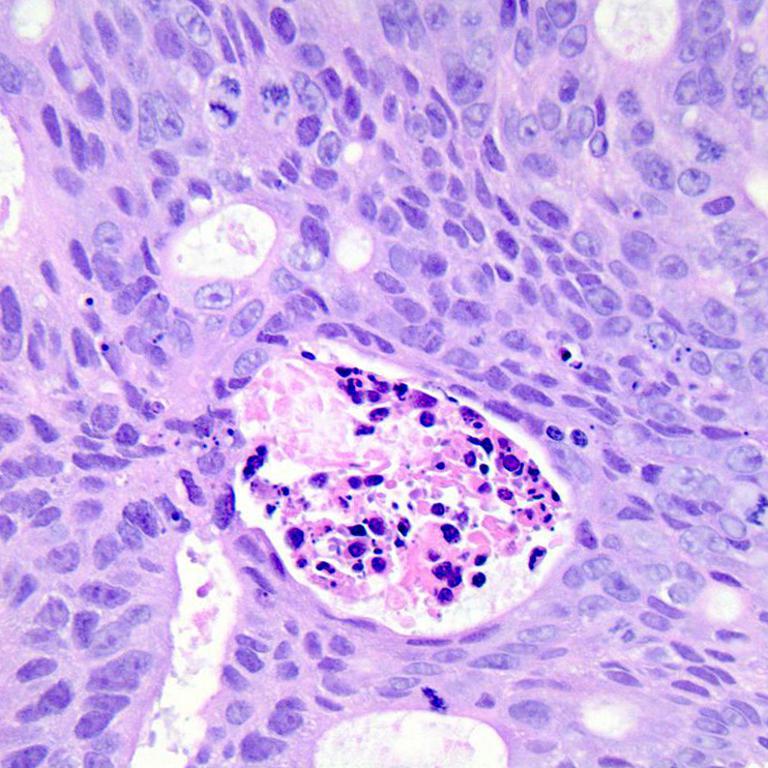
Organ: colon
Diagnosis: adenocarcinomas